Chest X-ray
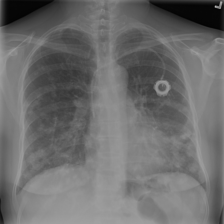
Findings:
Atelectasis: negative
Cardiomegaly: negative
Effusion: negative
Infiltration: positive
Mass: positive
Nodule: negative
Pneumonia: negative
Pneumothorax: negative
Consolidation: negative
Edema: negative
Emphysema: negative
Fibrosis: negative
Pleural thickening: negative
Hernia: negative